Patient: sex F, age 56
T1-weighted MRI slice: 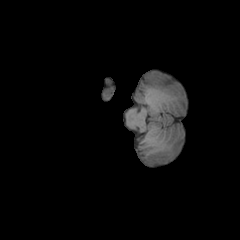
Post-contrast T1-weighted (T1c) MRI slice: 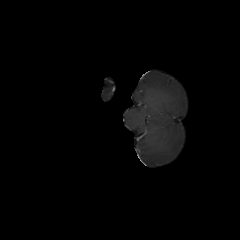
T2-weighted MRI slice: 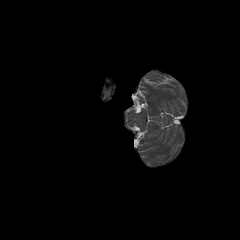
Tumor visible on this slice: no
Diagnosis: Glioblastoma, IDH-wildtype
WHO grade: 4